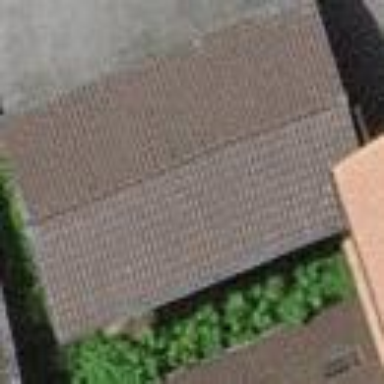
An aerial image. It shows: Garage.